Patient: sex M, age 71
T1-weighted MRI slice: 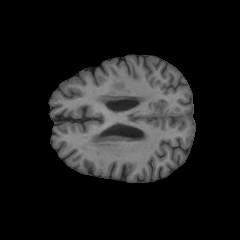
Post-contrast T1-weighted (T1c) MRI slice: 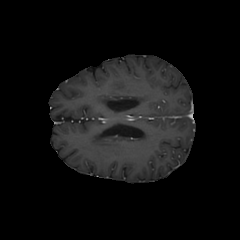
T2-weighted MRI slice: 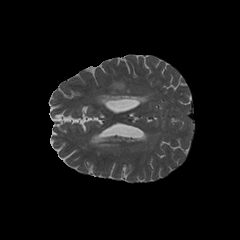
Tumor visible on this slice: yes
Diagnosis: Astrocytoma, IDH-wildtype
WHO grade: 2